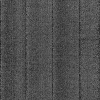
Atmospheric dust classification: dusty